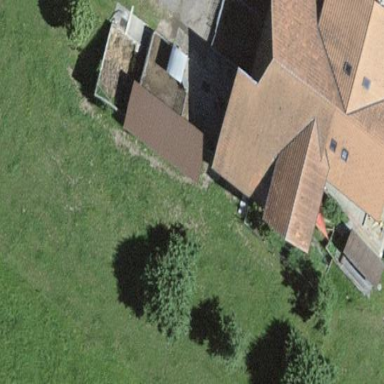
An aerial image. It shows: Farm building.